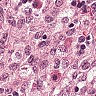
Metastatic tissue present: no